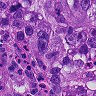
Metastatic tissue present: yes